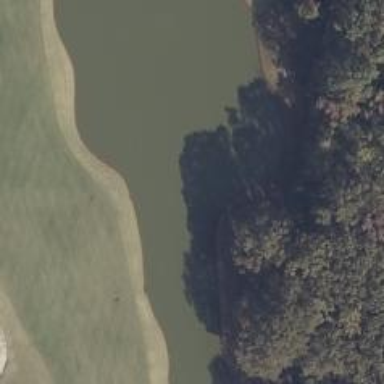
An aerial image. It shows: Water hazard on golf course. The hazard is natural water feature.